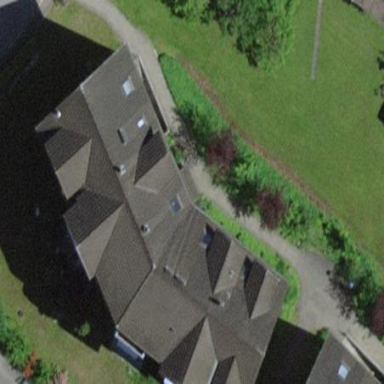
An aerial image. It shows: Gabled roof on building that houses apartments.